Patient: sex F, age 67
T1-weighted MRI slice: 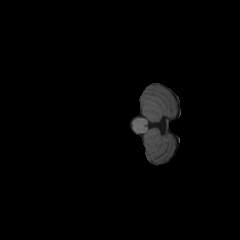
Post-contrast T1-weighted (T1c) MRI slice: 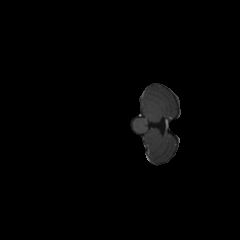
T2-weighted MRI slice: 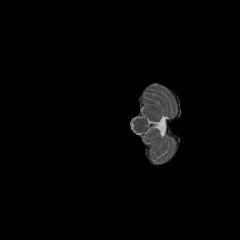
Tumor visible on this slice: no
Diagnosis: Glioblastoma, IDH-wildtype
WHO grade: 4